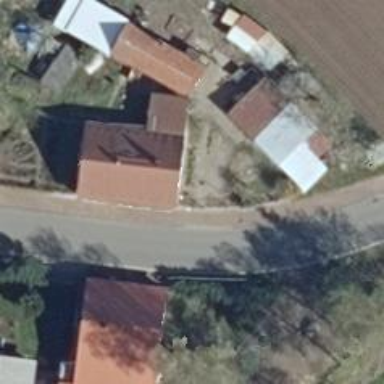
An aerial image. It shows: Asphalt road in residential area.